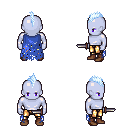
a pixel art fantasy rpg character, male body template, dark elf, purple skin, blue tattered cape, gold greaves, white cyan mohawk hairstyle, brown shoes, dagger, four views (front, back, left, right), 2x2 character sprite sheet, small pixel art, hard edges, no anti-aliasing